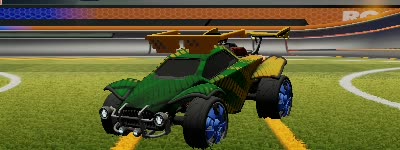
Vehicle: octane